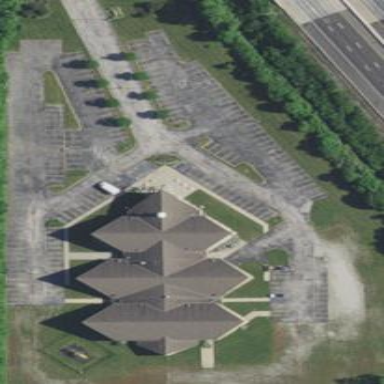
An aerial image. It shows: Building serving as place of worship.